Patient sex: F
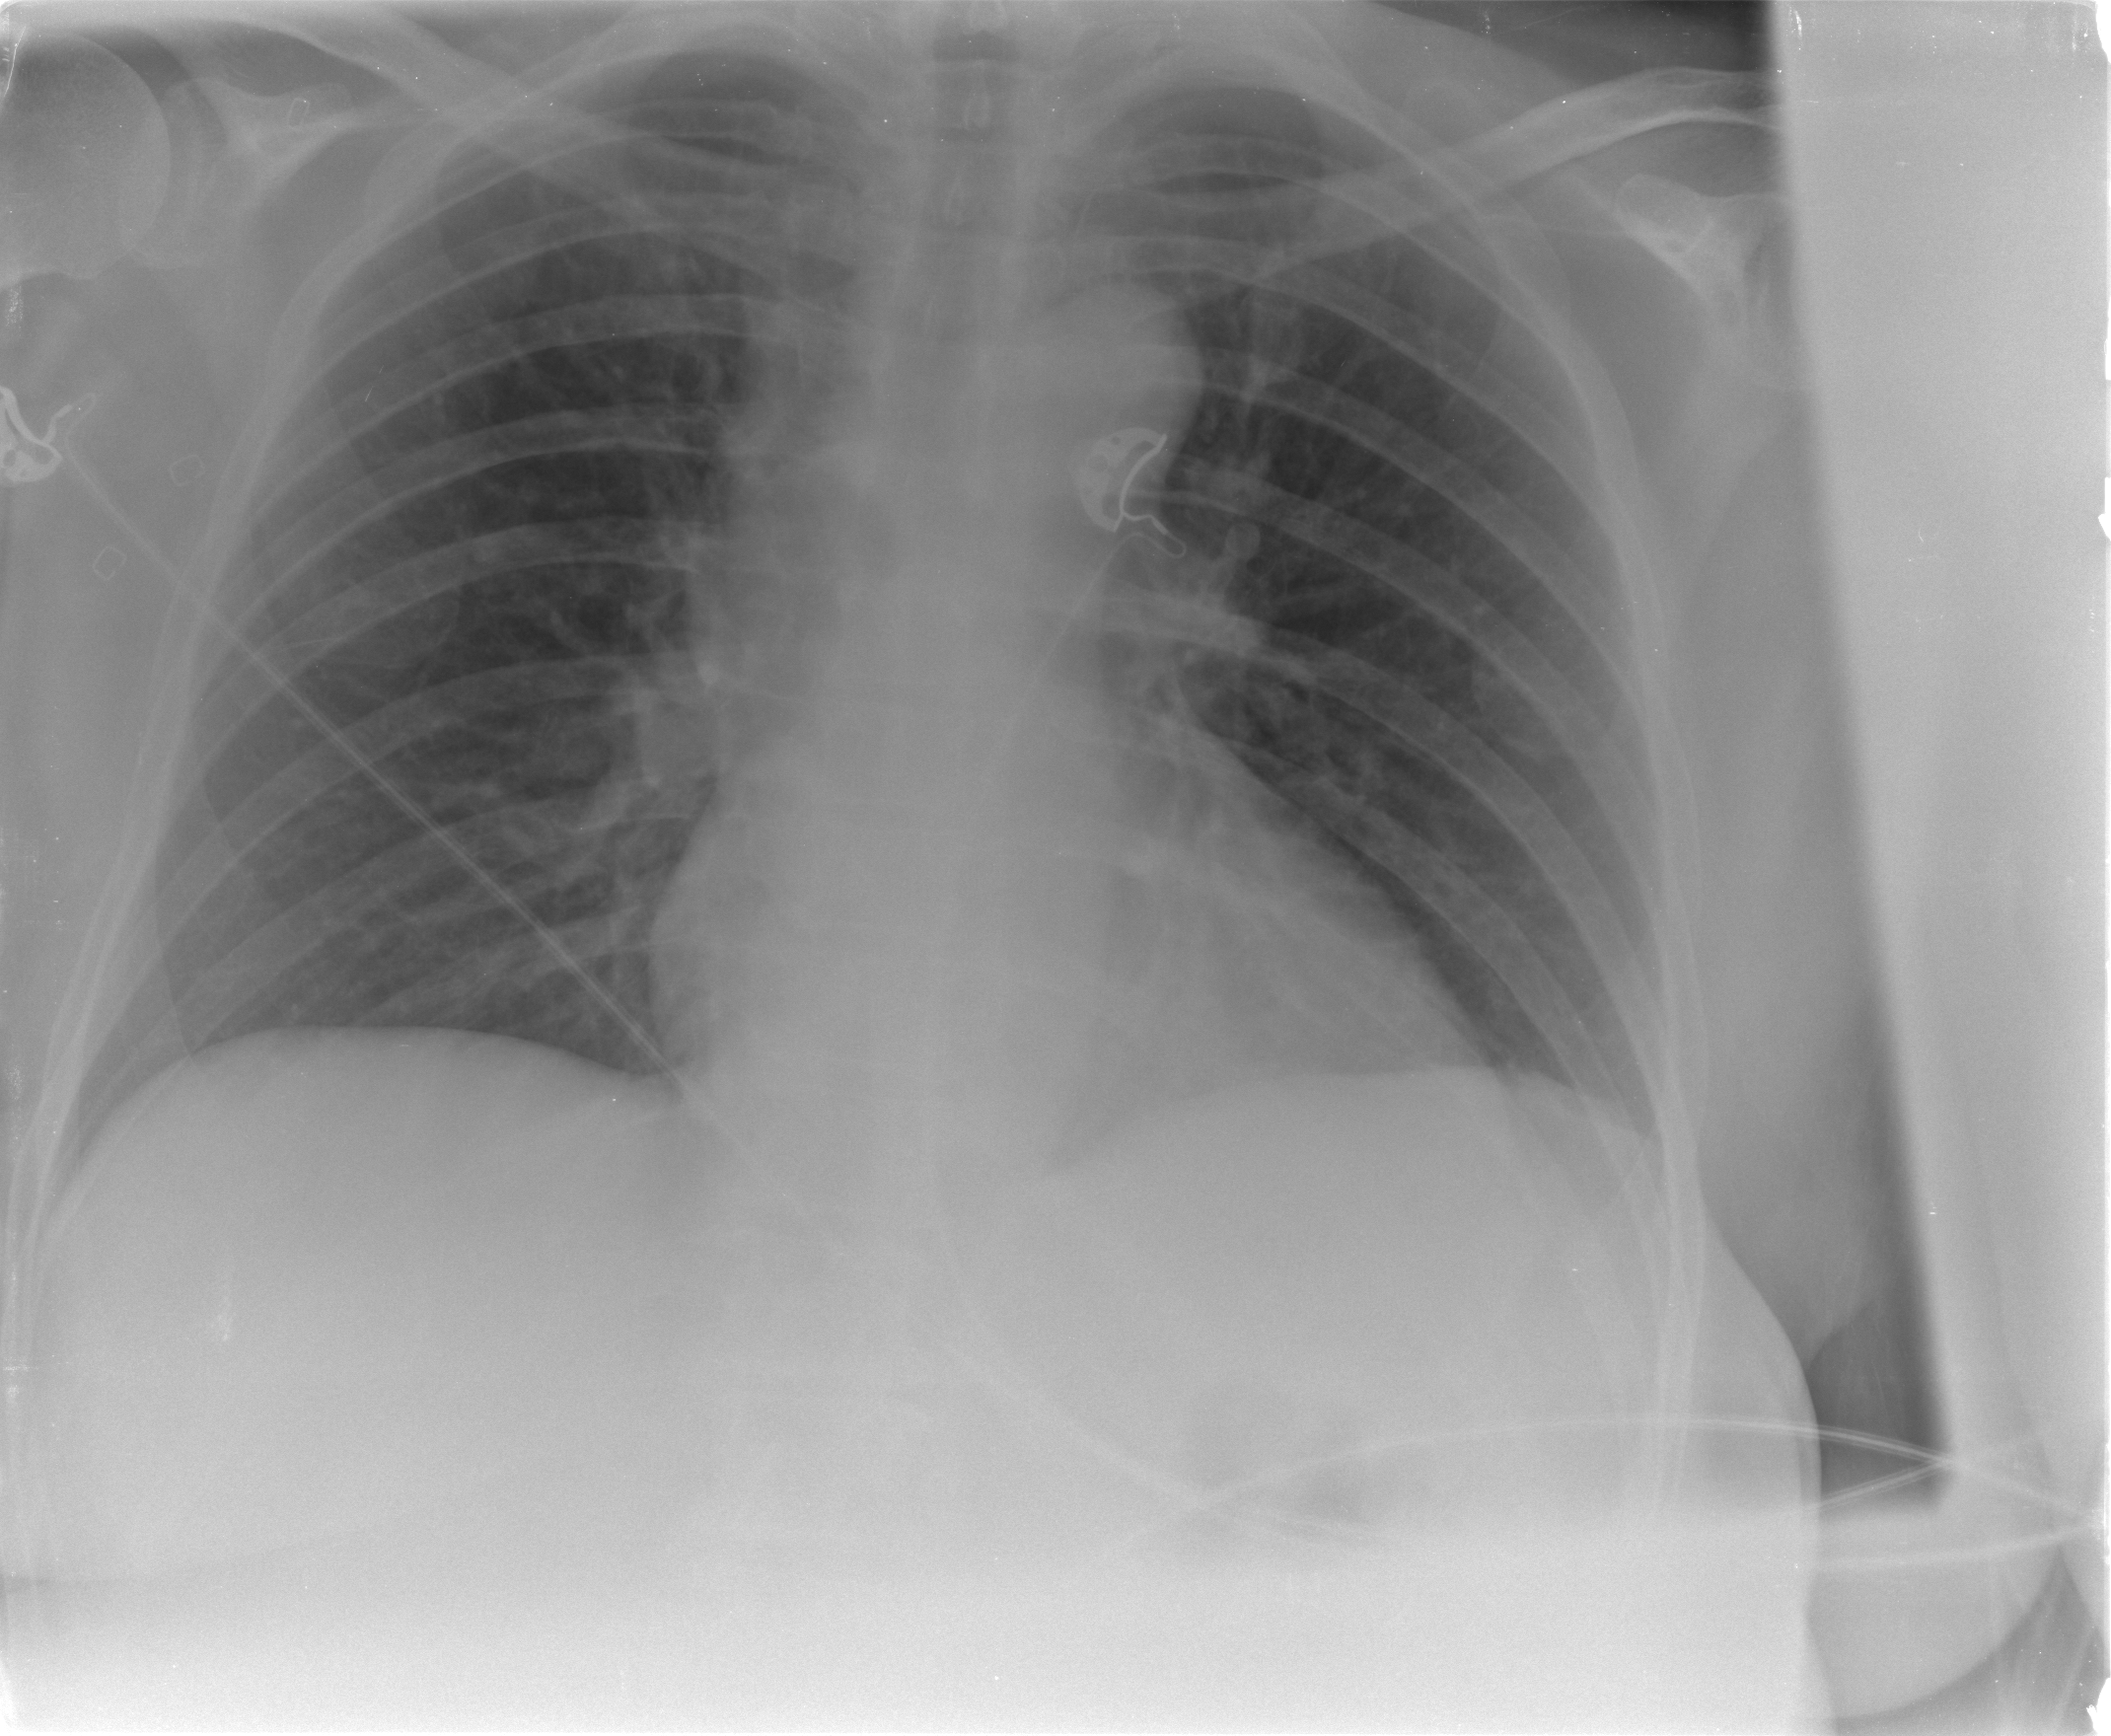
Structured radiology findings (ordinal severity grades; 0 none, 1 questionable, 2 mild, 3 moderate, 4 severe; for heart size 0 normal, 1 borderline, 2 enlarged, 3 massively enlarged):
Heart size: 0
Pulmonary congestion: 1
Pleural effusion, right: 2
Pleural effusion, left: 1
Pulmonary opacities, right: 0
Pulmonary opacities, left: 0
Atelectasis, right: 0
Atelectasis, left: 2